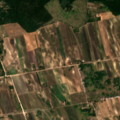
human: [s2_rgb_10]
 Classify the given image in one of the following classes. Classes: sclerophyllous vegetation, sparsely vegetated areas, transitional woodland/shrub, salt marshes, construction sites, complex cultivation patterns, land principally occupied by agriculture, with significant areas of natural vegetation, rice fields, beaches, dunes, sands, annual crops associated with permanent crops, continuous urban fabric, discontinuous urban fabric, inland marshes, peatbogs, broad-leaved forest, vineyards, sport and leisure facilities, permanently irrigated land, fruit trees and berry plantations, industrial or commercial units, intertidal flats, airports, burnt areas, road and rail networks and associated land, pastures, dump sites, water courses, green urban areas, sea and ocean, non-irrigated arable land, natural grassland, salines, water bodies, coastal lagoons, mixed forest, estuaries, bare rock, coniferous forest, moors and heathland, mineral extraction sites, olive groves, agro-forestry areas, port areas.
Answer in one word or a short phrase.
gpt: complex cultivation patterns, broad-leaved forest